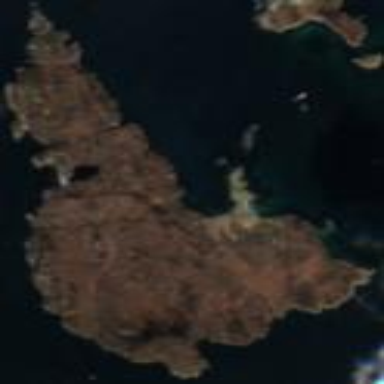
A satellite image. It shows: Island with natural coastline.